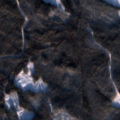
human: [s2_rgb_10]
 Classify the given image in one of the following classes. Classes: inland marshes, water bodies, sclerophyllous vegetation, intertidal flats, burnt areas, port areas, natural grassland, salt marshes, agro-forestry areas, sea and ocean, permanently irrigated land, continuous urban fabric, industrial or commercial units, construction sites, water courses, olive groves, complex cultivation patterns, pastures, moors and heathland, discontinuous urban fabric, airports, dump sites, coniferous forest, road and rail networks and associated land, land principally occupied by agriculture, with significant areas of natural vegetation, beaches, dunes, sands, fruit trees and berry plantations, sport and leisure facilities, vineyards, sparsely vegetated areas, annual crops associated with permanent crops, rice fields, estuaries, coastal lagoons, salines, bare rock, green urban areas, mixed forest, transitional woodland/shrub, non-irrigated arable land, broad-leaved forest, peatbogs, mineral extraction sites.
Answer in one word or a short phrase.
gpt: coniferous forest, mixed forest, water bodies